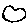
Label: cloud